Current action and preconditions to check: path_clear

Your task: For each precondition in the list above, predict whether it will hold at this action.

Consider the current scene as observed from the mobile robot's camera, and analyze the predicted future states of all dynamic agents (e.g., people, animals, vehicles, or any moving entities) within the NEXT SECOND.

IMPORTANT: Only answer "very likely" if you are absolutely certain—based on strong, clear evidence—that a dynamic agent will violate the precondition in the predicted future state. Do NOT answer "very likely" for unlikely, ambiguous, or low-probability risks.

Ask yourself for each precondition: Is there a high probability, with clear and convincing evidence, that the predicted future states of any dynamic agent will interfere with the predicted future state of the currently executing action within the NEXT SECOND, causing that precondition to fail?

Assess the risk level based on these predictions. Use "likely" or "very likely" if motions create a clear risk of interference.

Use "neutral" or "improbable" if agents are nearby but their predicted paths are clearly diverging or non-conflicting.

Failure Risk Categories: "very improbable", "improbable", "neutral", "likely", "very likely"

Answer Format: Output ONLY the probability_of_failure value from these categories: "very improbable", "improbable", "neutral", "likely", "very likely"

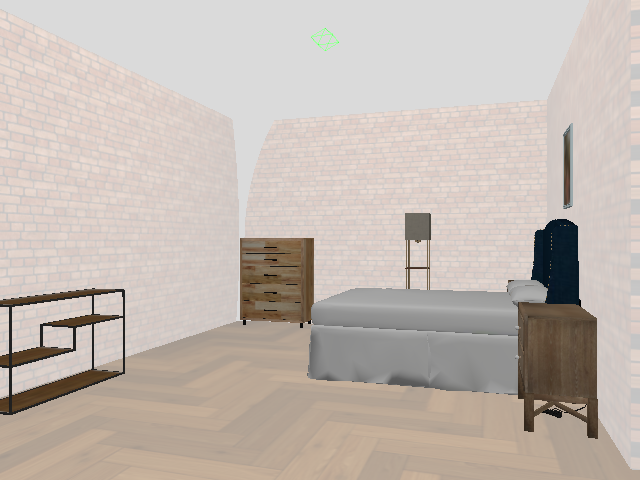

Answer: very improbable